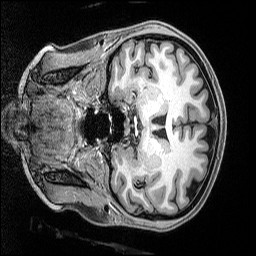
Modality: T1w
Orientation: coronal
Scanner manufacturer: siemens
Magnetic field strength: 3 T
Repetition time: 2.5 s
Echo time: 0.0029 s